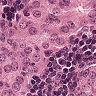
Metastatic tissue present: yes